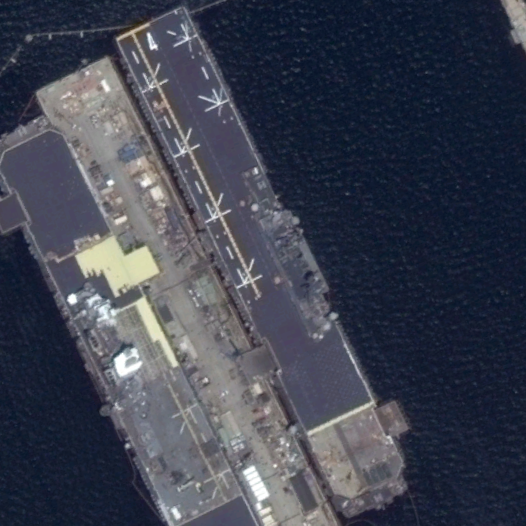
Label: assault